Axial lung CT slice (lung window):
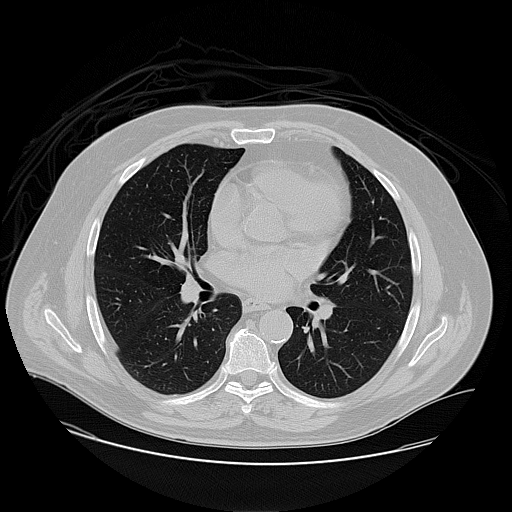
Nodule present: no